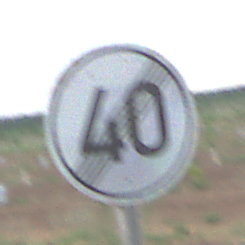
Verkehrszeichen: EndeGeschwindigkeit40
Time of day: SunriseSunset
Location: Outdoor (Nature)
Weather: PartlyCloudy
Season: NotSpecified
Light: Natural